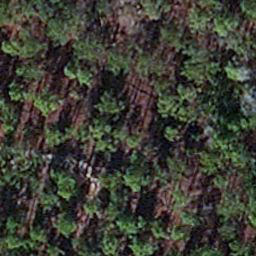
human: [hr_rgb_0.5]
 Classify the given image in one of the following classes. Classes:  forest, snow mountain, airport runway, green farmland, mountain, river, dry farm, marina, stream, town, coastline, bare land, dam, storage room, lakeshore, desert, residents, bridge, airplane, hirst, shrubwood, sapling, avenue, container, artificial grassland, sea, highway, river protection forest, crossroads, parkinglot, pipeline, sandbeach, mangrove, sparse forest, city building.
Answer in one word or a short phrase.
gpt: sapling